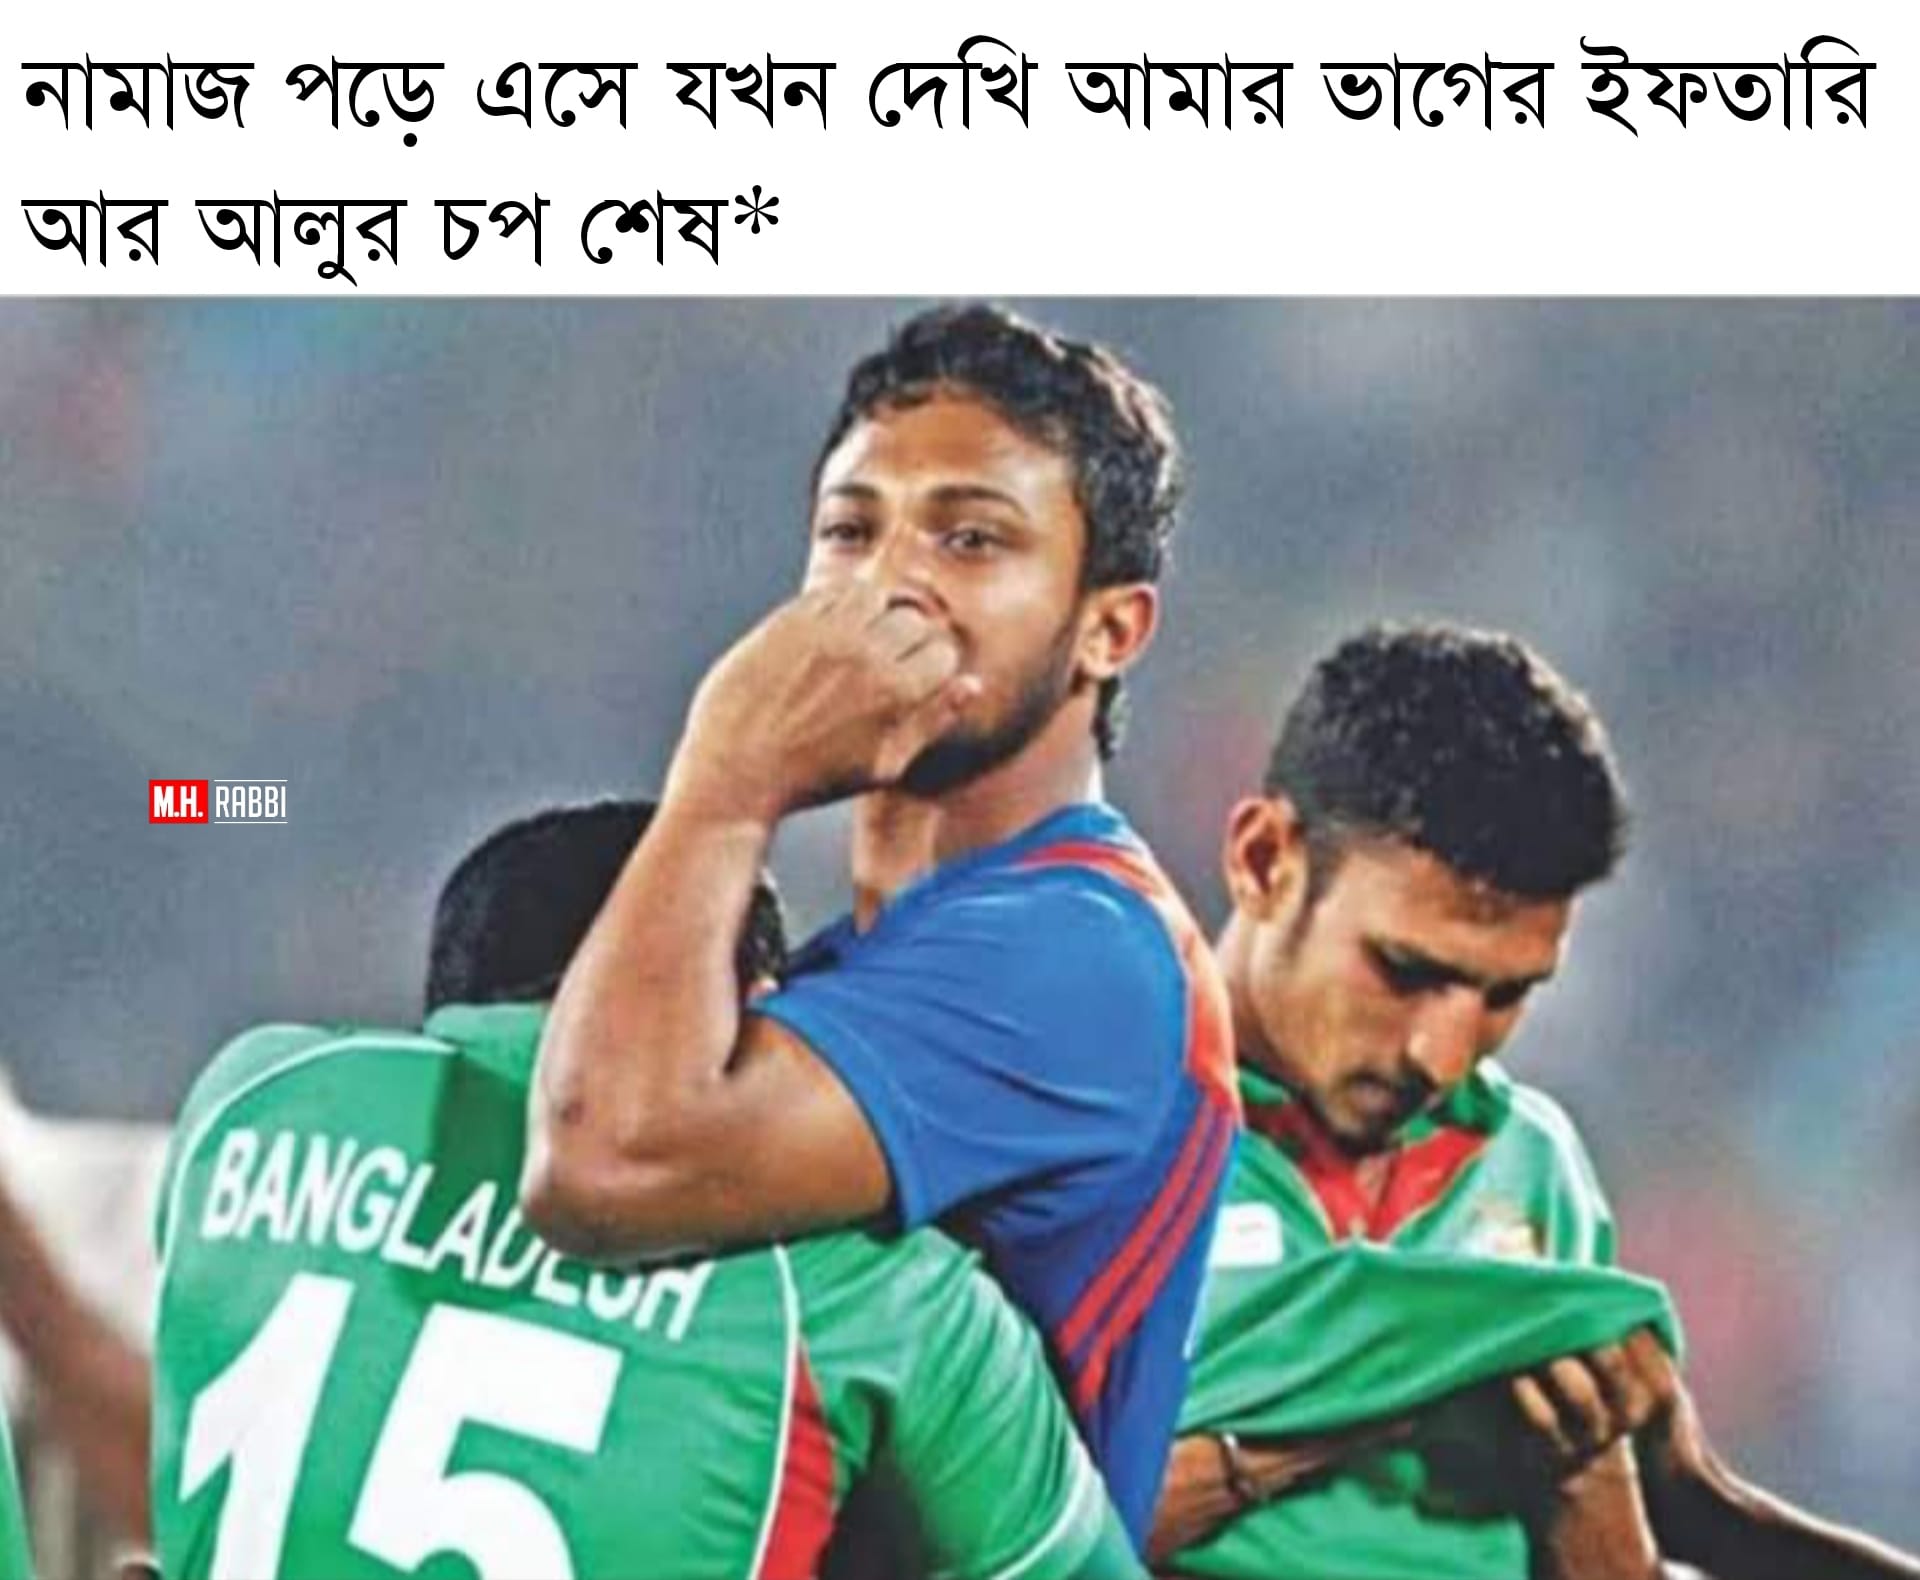
Caption: নামাজ পড়ে এসে যখন দেখি আমার ভাগের ইফতারি আর আলুর চপ শেষ*
Label: non-hate